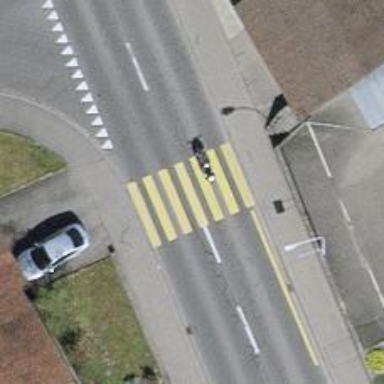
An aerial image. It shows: Uncontrolled zebra crossing on the road.